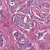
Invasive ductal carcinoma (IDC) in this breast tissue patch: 1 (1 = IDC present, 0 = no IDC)